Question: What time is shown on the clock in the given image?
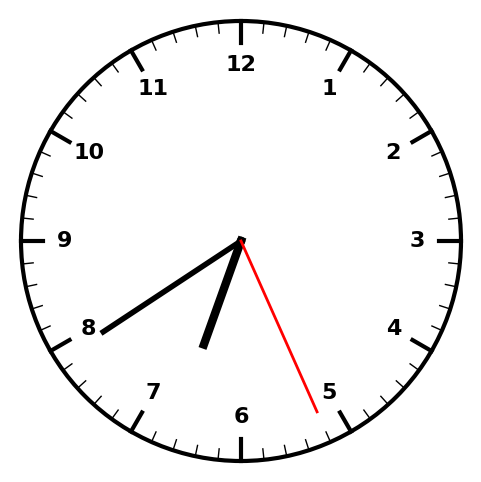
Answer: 06:39:26